Question: It is required to place a number of queens so that there is a queen in each row and column. Find the number of different placements of queens that satisfy the constraint that queens cannot attack each other. At the same time, the newly placed queen cannot be eaten by the existing knight, but there is no need to consider whether the knight will be attacked by the queen.
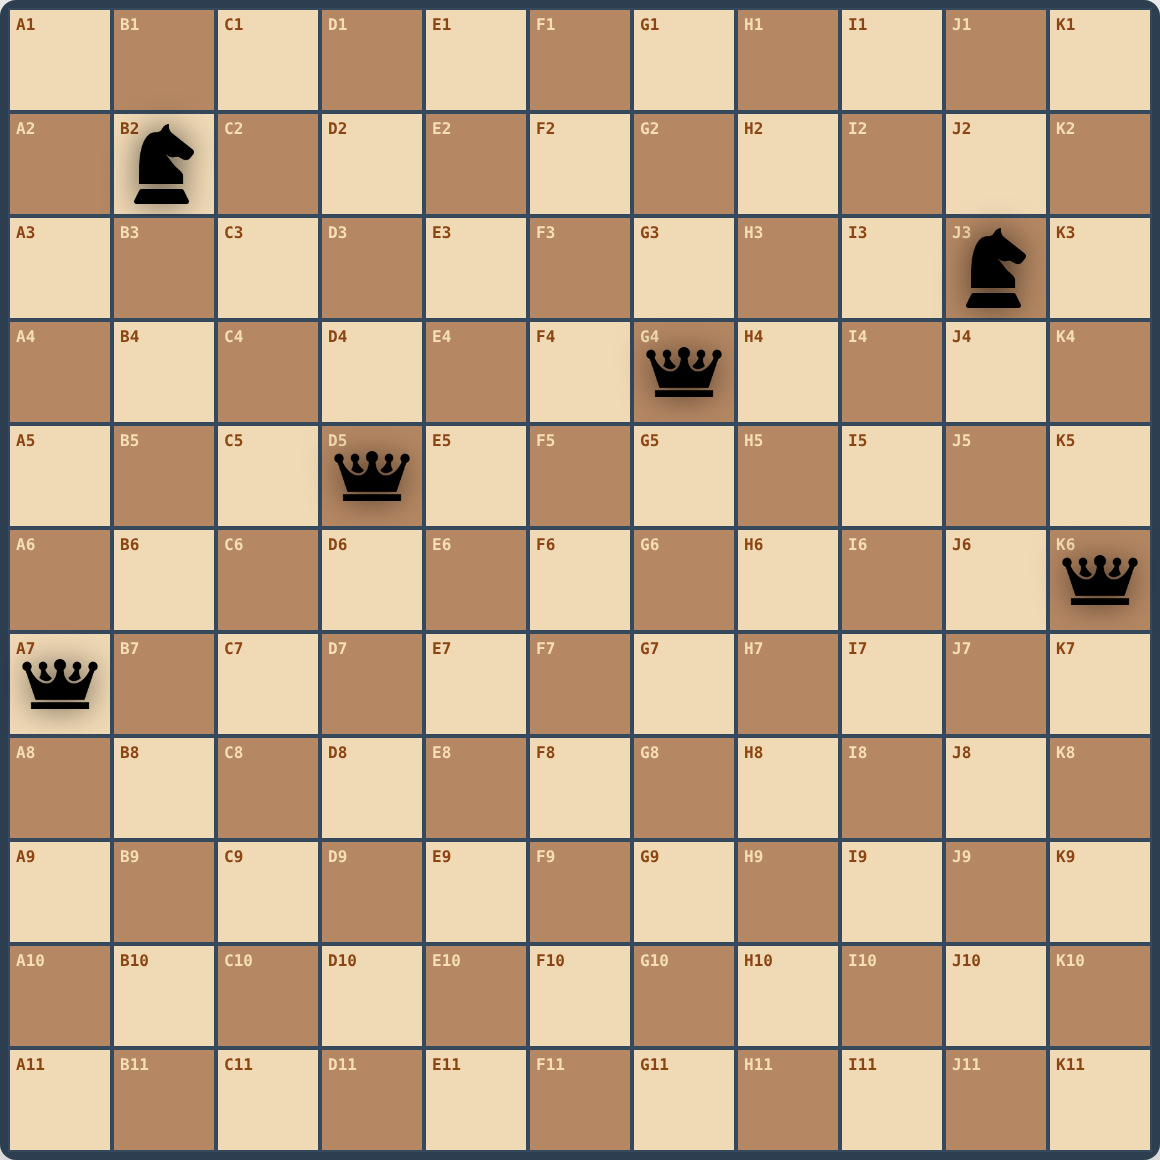
Answer: 2